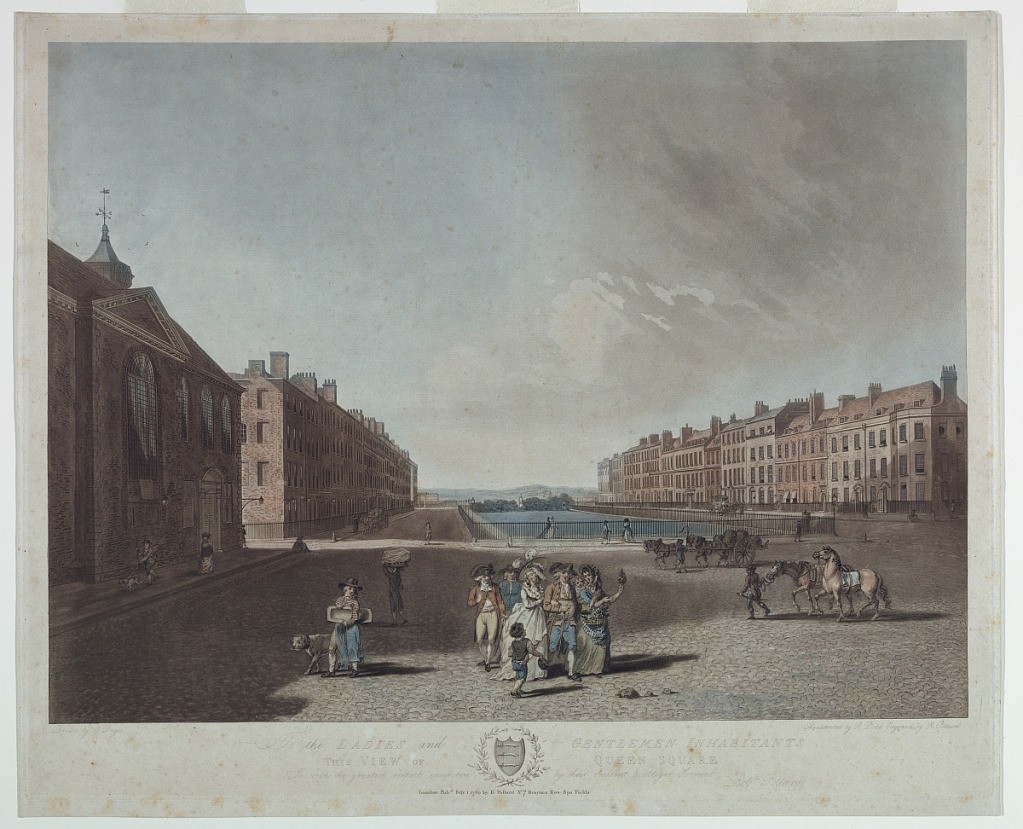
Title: View of Queen Square
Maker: Robert Pollard, English, 1755 - 1838
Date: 1789
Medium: Engraving and aquatint on paper
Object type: Print
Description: Wide cobblestone street, foreground; a group of people, center, a cart with kegs beyond. Grass park and open hills in the distance. Title, artists' and publisher's names, date, and dedication below.